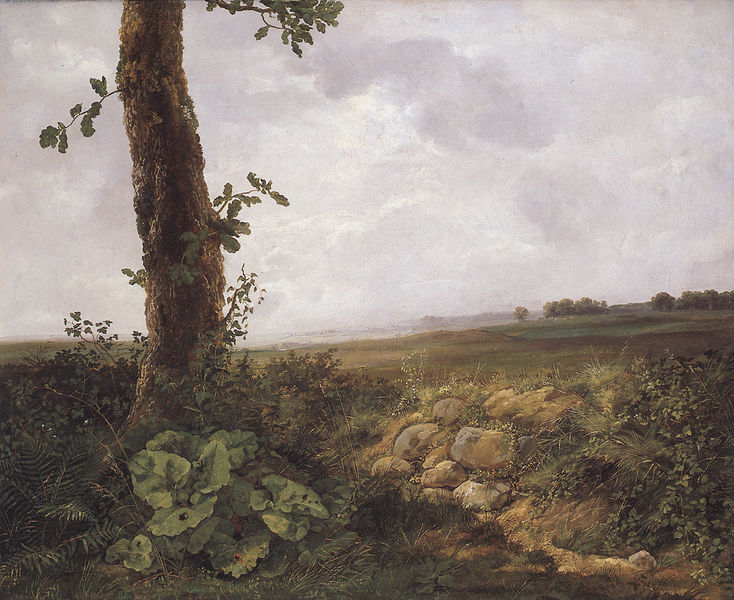
Titel: Landschaft bei Presto
Künstler: Johan Christian Clausen Dahl
Standort: Oslo
Institution: Nasjonalgalleriet
Schlagwörter: baum, blau, blätter, dunkel, fuß, gemälde, himmel, laub, schatten, weiß, wolken, bäume, grün, landschaft, ocker, äste, abend, ausschnitt, braun, grau, hell, hintergrund, licht, schwarz, vordergrund, ausblick, gras, rasen, weg, wiese, wolke, beige, malerei, stein, steine, öl, ast, baumstamm, ebene, erde, feld, felder, ferne, gräser, horizont, hügel, natur, stamm, strauch, weide, weite, zweige, busch, büsche, flach, gebüsch, sonne, sträucher, wiesen, land, realismus, blatt, pflanzen, rosa, schräg, wald, ranken, bewölkt, abends, acker, gebirge, dunst, lila, nebel, detail, farn, stimmung, knochen, links, wurzel, bedeckt, moos, laubbaum, ranke, baumgruppe, efeu, regenwolken, feldrand, rinde, wäldchen, graben, nadeln, eiche, wegrand, baumrinde, klee, natürlich, wegesrand, aum, gemischt, triebe, himmmel, sauerampfer, aufwärts, schatetn, rabarber, baum steine